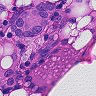
Metastatic tissue present: yes